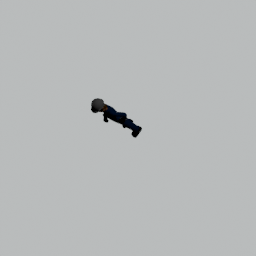
Label: people